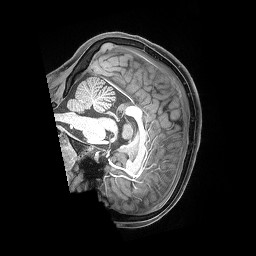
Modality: T1w
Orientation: sagittal
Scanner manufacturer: siemens
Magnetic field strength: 3 T
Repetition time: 2.53 s
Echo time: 0.00169 s